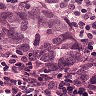
Metastatic tissue present: yes